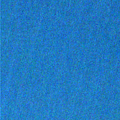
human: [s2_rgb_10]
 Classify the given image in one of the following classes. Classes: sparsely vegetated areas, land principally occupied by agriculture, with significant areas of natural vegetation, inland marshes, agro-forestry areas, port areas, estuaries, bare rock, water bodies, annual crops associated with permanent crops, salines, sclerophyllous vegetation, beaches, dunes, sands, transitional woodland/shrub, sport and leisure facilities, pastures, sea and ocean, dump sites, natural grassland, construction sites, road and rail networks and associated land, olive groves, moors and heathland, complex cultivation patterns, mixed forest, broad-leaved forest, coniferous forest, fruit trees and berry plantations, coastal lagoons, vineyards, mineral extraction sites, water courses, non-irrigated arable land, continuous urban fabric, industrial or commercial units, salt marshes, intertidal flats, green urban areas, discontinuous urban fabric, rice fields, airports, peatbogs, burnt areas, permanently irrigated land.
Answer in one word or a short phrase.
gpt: sea and ocean